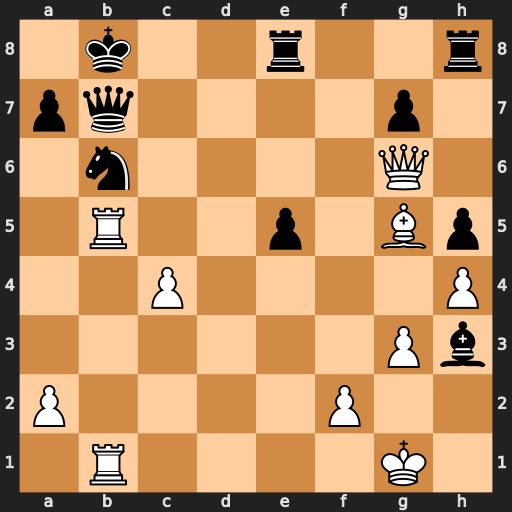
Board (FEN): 1k2r2r/pq4p1/1n4Q1/1R2p1Bp/2P4P/6Pb/P4P2/1R4K1
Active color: w
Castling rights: -
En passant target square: -
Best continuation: Rxb6 axb6 Rxb6